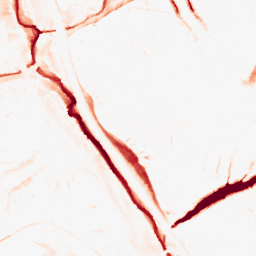
Category: morphological
Decomposition family: tophat
Decomposition parameters: size: 10
mode: black
Upsampling method: bicubic
Upsampling parameters: scale: 8
Upsampling scale: 8